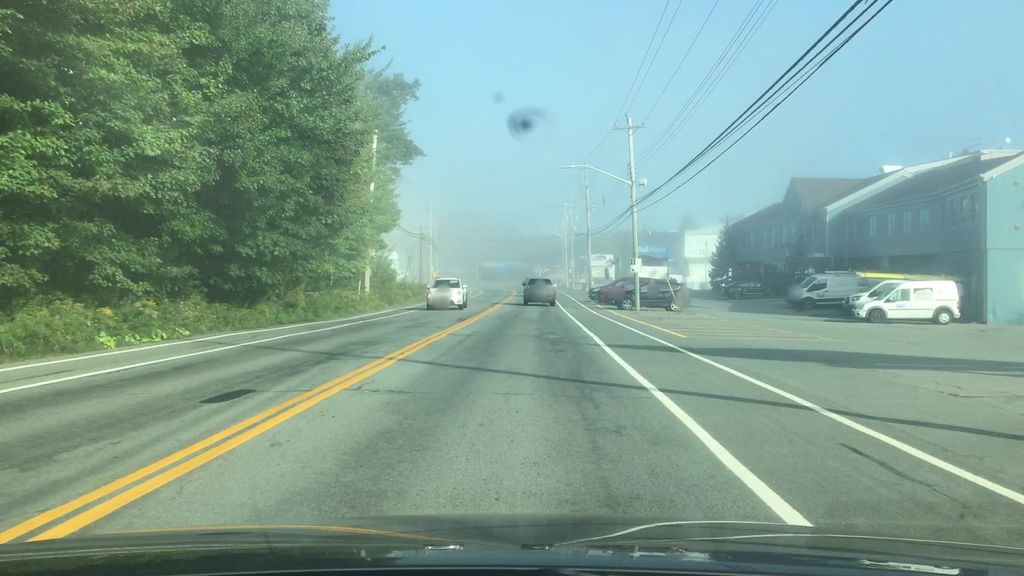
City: halifax